Field crop: tomato
Growth stage: 2
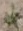
Species: solanum